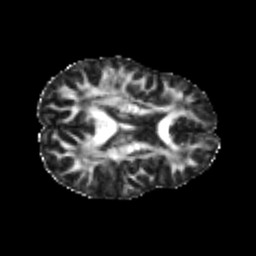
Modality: FA
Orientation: axial
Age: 25
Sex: female
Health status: healthy
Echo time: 0.074 s